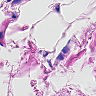
Metastatic tissue present: no